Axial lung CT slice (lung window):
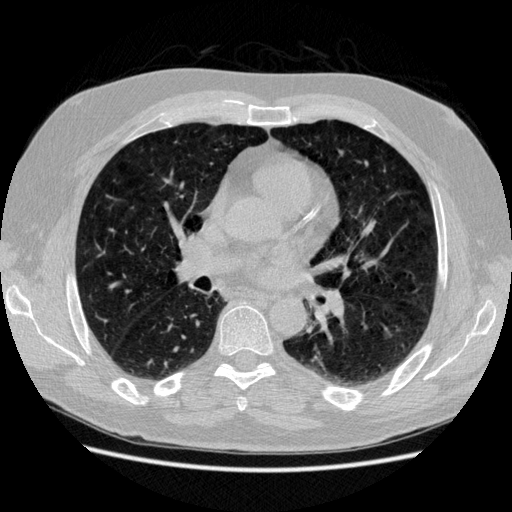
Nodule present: no